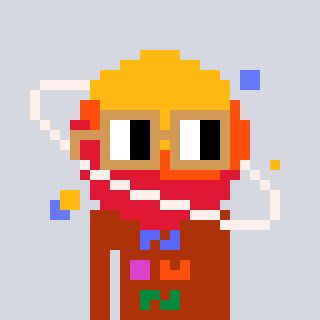
a pixel art character with square brown glasses, a saturn-shaped head and a hotbrown-colored body on a cool background